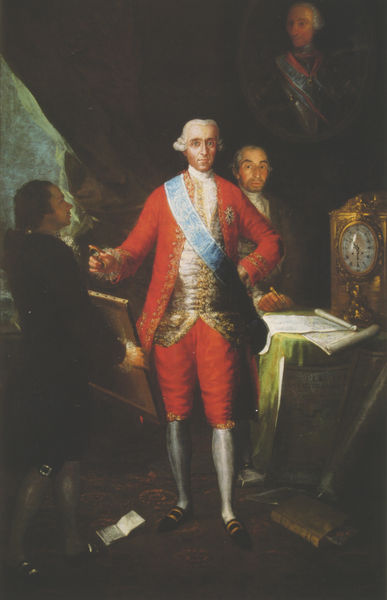
Titel: Conde de Floridablanca
Standort: Madrid
Institution: (Privatbesitz)
Schlagwörter: blau, blätter, dunkel, gemälde, mann, schatten, weiß, grün, menschen, ocker, braun, finger, hell, hintergrund, licht, männer, raum, schwarz, tisch, zimmer, ausblick, blick, rot, tuch, beige, anzug, hose, jacke, arme, barock, diener, stehen, bild, bildnis, gelehrte, herr, innenraum, portrait, porträt, spiegel, tischdecke, tischtuch, vorhang, boden, gold, mantel, pose, stehend, adel, personen, spitzen, blatt, person, locken, boote, adelige, beine, perücke, schärpe, bein, bücher, papier, papiere, schreibtisch, schuhe, amerika, friedrich, kaiser, könig, zopf, atelier, goya, maler, uhr, socken, knie, model, knöpfe, weste, vier, schnalle, strümpfe, stümpfe, berlin, buch, spanisch, zettel, uniform, leinwand, orden, scherpe, herrscher, vertrag, stift, heft, standuhr, zeichnen, brief, schreiben, rollen, wams, reichtum, feldherr, spiege, absolutismus, kniebundhose, übergabe, kniebundhosen, schnallenschuhe, urkunde, bote, zifferblatt, preussen, präsentieren, wilhelm, schnabelschuhe, notiz, kniehose, kultur, imperator, bildung, tischuhr, wamps, edelleute, francisco, washington, mäzen, zopg, diktieren, dienstbote, rote kleidung, schreibtsich, 1800, gehlerter, schrepe, studiertzimmer, scheroe, weissrot